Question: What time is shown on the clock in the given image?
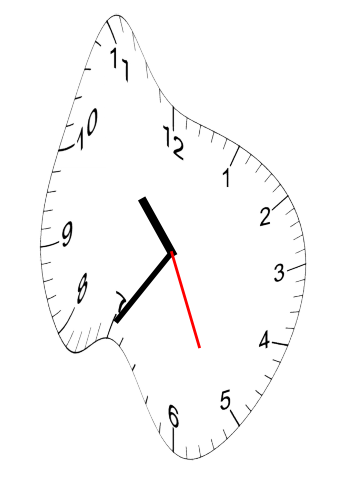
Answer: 10:35:26